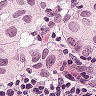
Metastatic tissue present: yes